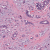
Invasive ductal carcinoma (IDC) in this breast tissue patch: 1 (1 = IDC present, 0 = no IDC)